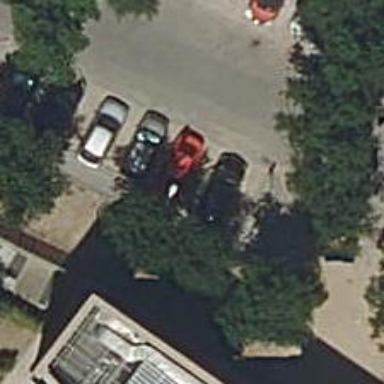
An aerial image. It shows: Parking area with surface.